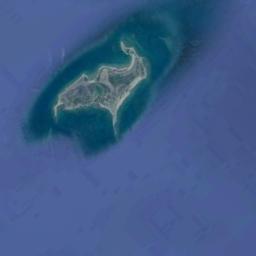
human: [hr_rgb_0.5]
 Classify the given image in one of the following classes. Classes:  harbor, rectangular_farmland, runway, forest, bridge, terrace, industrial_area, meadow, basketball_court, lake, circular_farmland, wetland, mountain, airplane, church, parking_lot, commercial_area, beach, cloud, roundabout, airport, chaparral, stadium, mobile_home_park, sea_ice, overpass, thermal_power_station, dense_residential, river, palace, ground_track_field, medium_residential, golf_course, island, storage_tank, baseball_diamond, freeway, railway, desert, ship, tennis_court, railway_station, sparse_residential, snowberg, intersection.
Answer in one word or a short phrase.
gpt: island